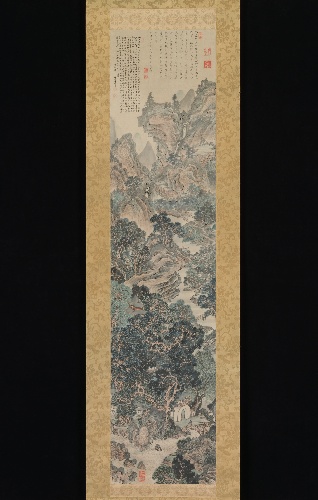
Title: 柳沢淇園筆　山水図|Landscape in the Blue-and-Green Manner
Artist: Yanagisawa Kien
Artist bio: Japanese, 1704–1758
Date: first half of the 18th century
Object type: Hanging scroll
Classification: Paintings
Medium: Hanging scroll; ink and color on paper
Culture: Japan
Period: Edo period (1615–1868)
Dimensions: Image: 53 7/8 × 12 1/2 in. (136.8 × 31.8 cm)
Overall with mounting: 82 × 18 1/4 in. (208.3 × 46.4 cm)
Overall with knobs: 82 × 21 5/16 in. (208.3 × 54.2 cm)
Department: Asian Art
Credit line: Mary Griggs Burke Collection, Gift of the Mary and Jackson Burke Foundation, 2015
Accession year: 2015
Repository: Metropolitan Museum of Art, New York, NY
Tags: Mountains|Landscapes